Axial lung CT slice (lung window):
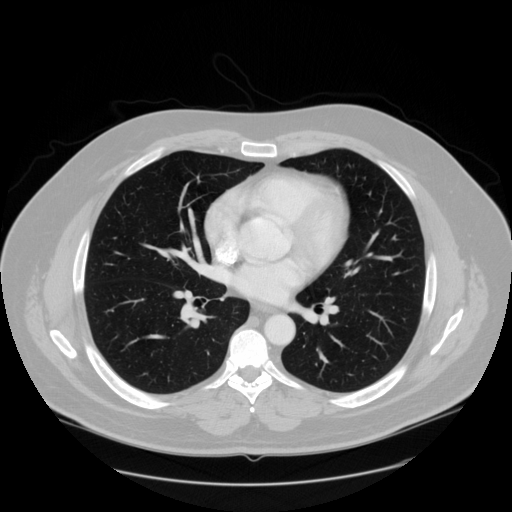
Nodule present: no